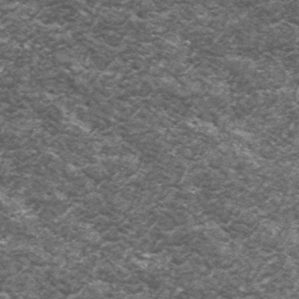
Label: frost